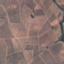
Land use / land cover: PermanentCrop